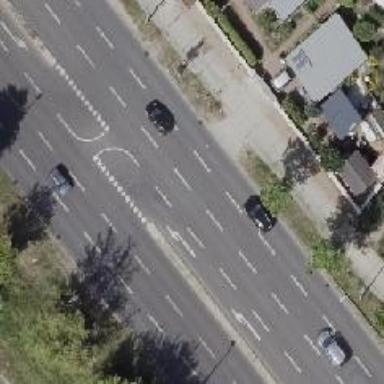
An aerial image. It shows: Primary highway with asphalt surface and dual carriageway.